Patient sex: M
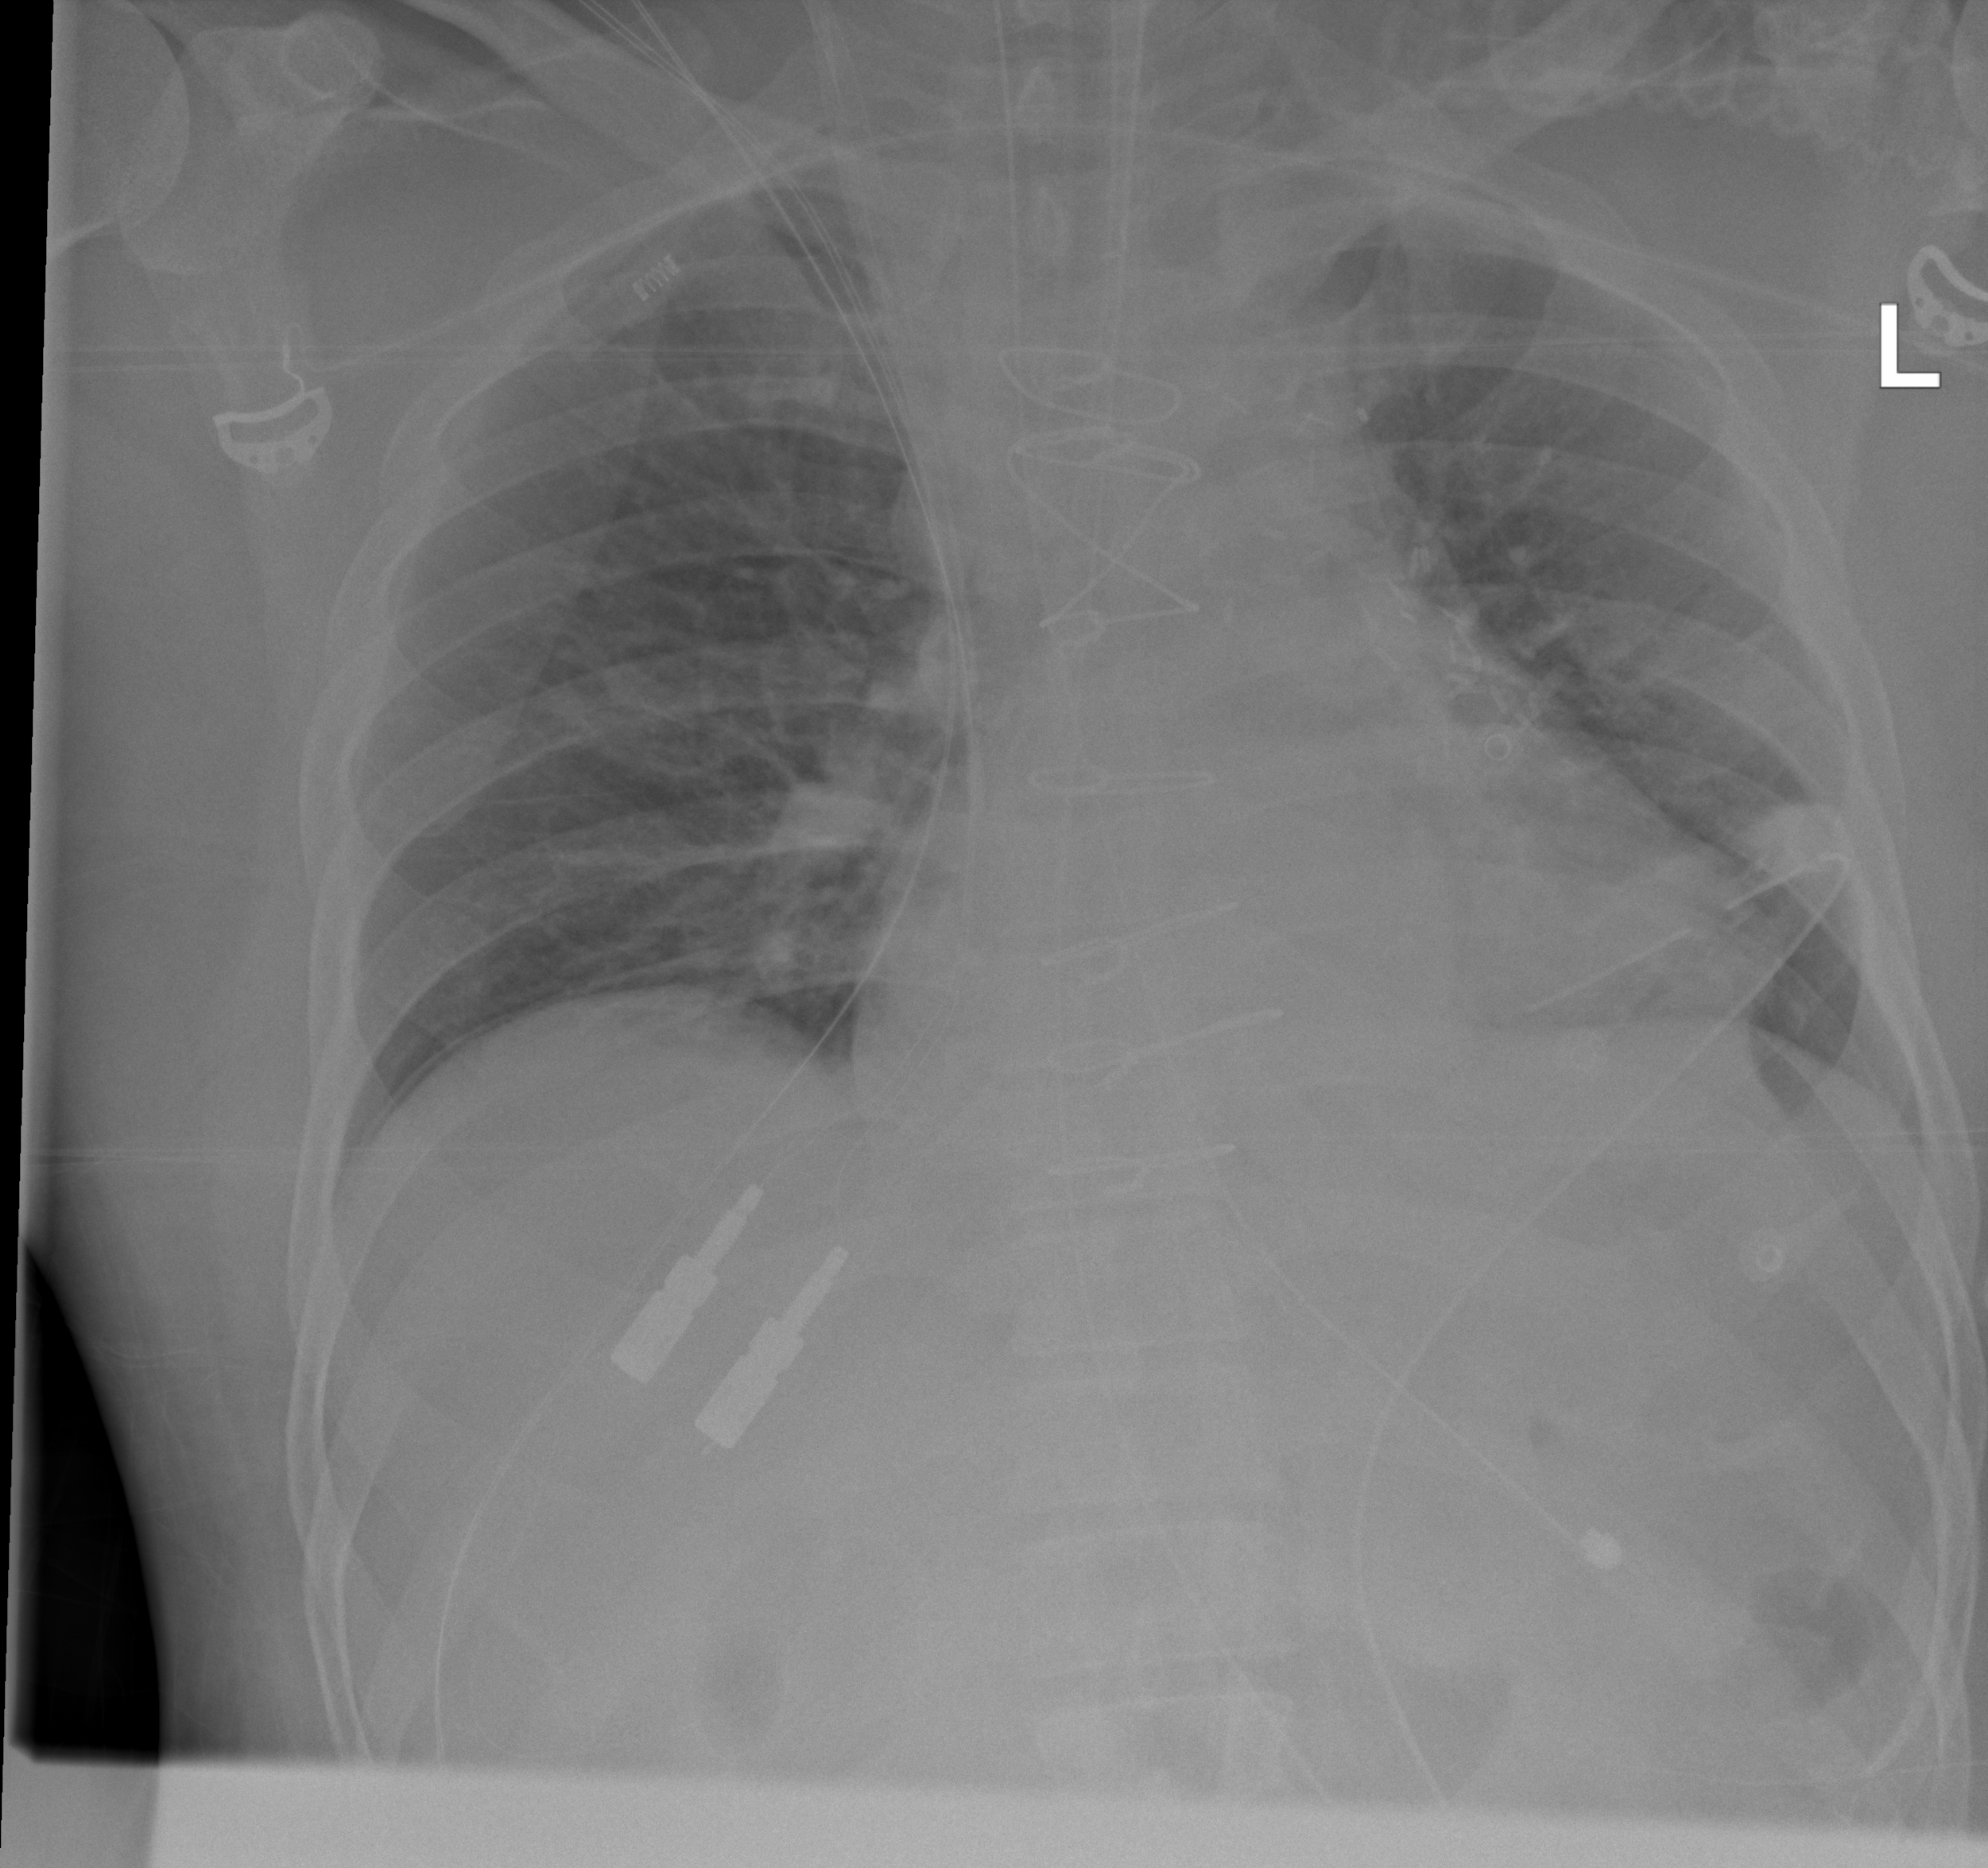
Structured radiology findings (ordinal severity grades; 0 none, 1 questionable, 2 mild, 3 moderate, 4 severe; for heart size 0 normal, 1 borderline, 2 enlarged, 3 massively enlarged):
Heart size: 2
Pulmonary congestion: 0
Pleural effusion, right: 0
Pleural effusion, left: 0
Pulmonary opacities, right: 0
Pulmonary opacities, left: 0
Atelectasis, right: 0
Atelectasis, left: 0